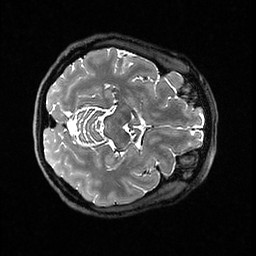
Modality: T2w
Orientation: axial
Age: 54
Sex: female
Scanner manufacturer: ge
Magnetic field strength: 3 T
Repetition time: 3.202 s
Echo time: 0.06623 s